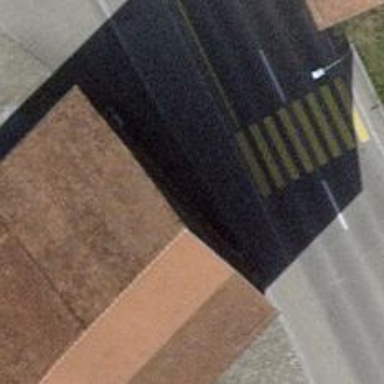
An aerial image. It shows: Asphalt sidewalk path.